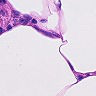
Metastatic tissue present: no